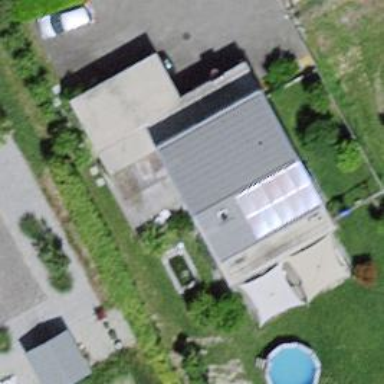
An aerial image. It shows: Detached building.